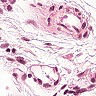
Metastatic tissue present: no